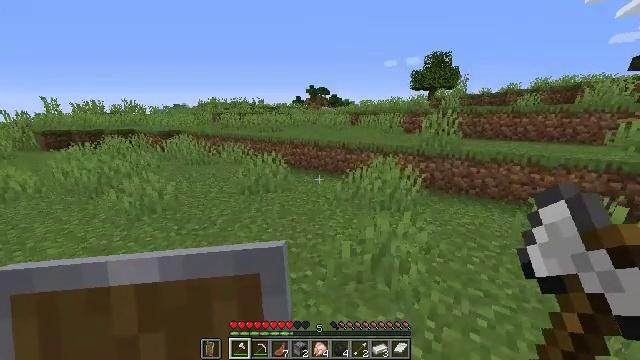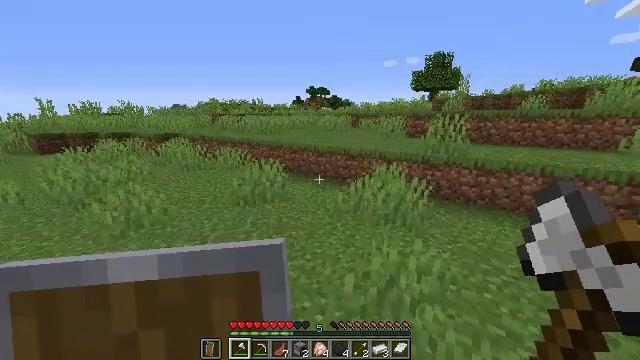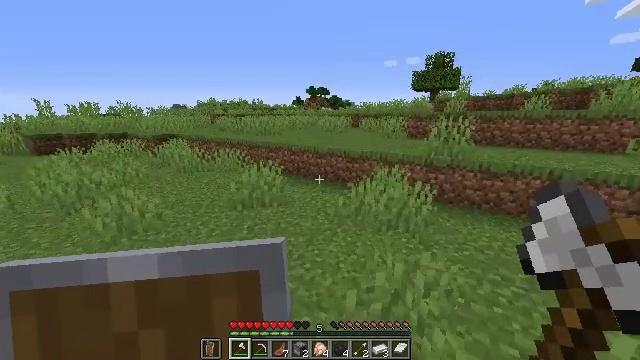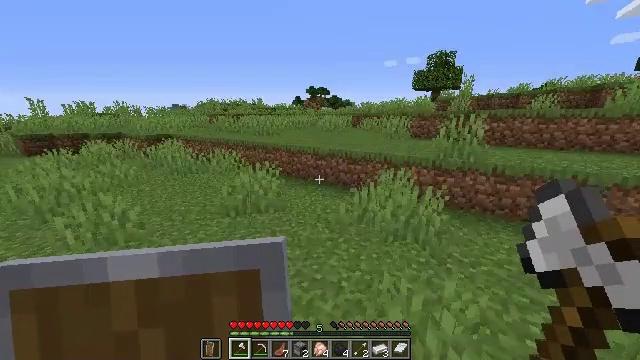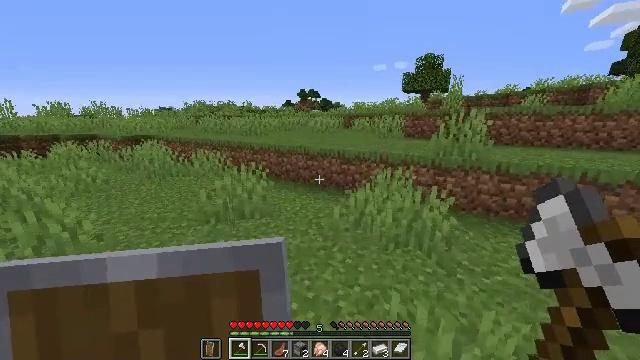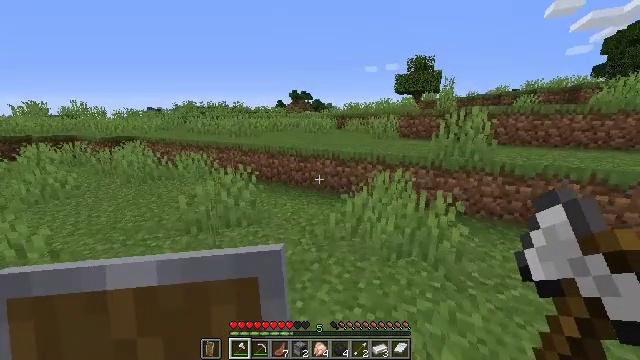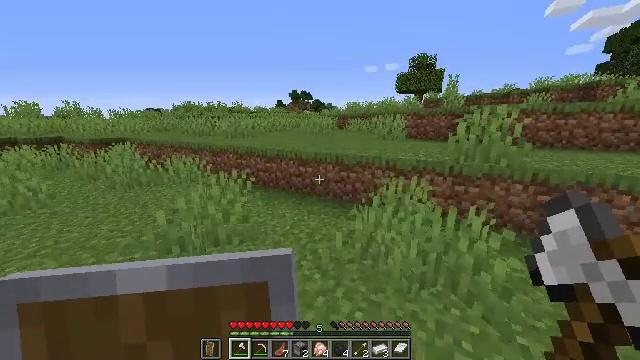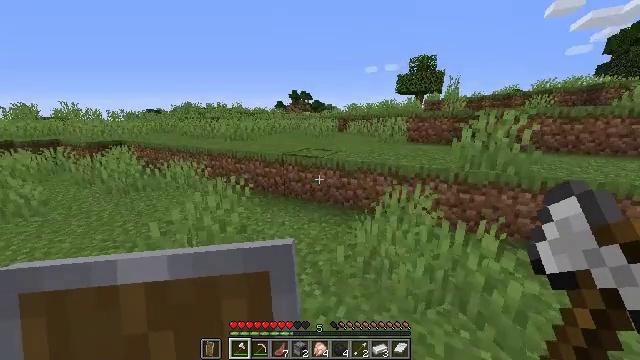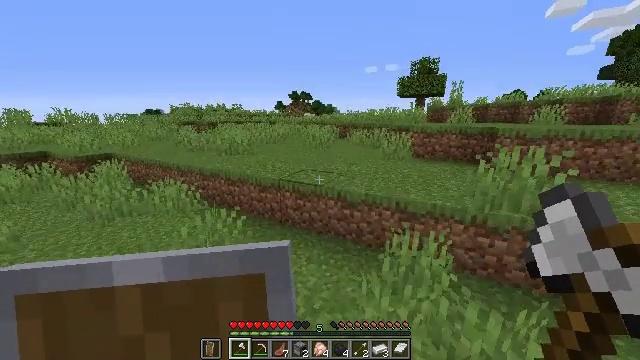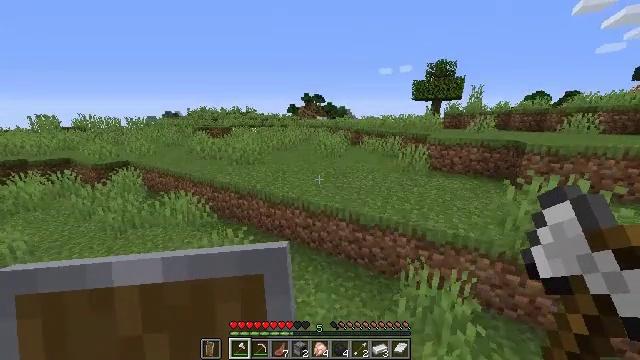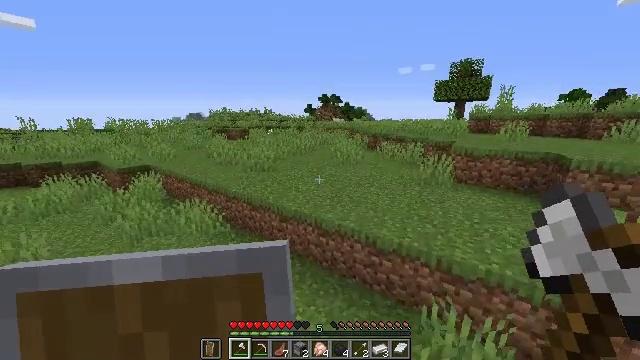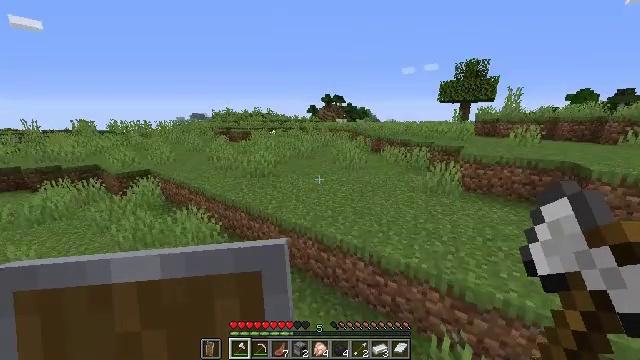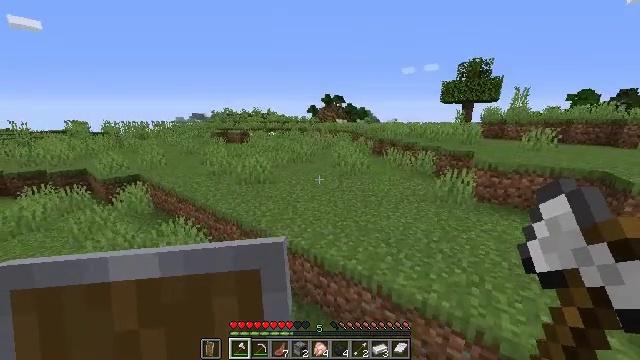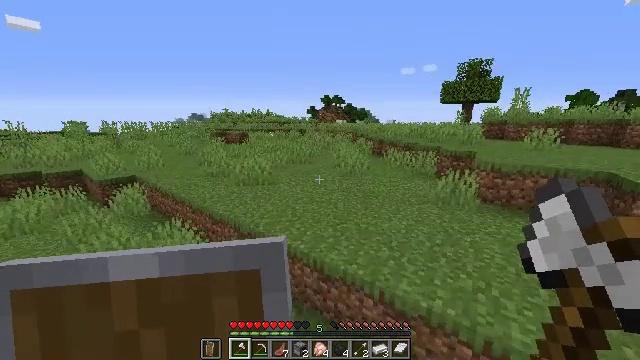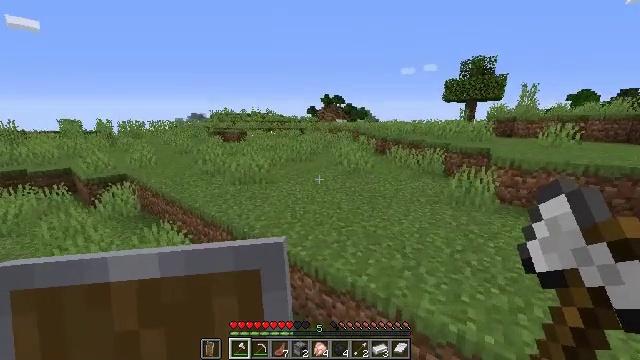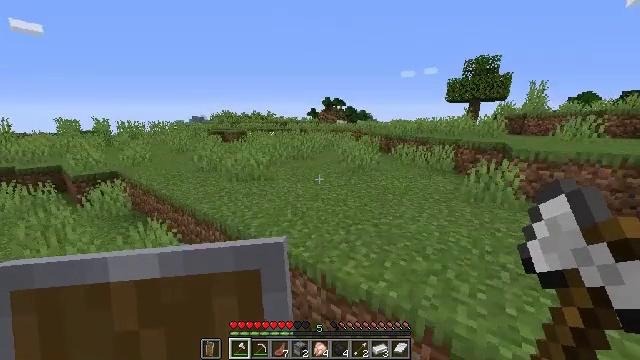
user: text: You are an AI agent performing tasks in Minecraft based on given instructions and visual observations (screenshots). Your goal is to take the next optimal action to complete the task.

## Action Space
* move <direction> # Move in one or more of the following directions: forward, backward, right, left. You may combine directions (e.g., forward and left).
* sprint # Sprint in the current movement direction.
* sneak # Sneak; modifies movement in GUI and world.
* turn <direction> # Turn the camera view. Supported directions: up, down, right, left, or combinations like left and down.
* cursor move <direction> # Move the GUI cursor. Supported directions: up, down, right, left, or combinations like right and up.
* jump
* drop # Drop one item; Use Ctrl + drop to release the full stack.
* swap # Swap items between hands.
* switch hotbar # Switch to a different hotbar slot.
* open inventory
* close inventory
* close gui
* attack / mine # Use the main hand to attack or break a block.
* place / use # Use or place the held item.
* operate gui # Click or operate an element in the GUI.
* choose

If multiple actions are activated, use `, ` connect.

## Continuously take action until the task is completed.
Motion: motion action
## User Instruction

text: Collect the grass from the surface.
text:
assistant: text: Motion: move forward, jump
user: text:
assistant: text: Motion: move forward, jump
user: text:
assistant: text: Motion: move forward, jump
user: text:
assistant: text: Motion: move forward, turn right, jump
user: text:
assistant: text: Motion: move forward, turn right, jump
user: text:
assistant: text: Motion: move forward, jump
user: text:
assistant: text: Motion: move forward, jump
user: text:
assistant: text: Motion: move forward, sprint, jump
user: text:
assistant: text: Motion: move forward, sprint, turn left, jump
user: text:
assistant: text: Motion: move forward, sprint, turn left, jump
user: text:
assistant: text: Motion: move forward and move left, sprint, jump
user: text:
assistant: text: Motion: move forward and move left, sprint, jump
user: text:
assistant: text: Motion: move forward and move left, sprint, jump
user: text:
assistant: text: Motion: move forward and move left, sprint, jump
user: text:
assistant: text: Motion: move forward and move left, sprint, jump
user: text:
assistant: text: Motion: move forward and move left, sprint, turn left and up, jump
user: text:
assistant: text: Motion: move forward and move left, sprint, jump
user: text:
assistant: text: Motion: move forward and move left, sprint, jump
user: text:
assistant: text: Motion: move forward and move left, sprint, jump
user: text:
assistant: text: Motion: move forward, sprint, turn right, jump
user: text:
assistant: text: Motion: move forward, sprint, turn right, jump
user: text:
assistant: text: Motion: move forward, sprint, turn right, jump
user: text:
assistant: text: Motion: move forward, sprint, jump
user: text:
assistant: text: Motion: move forward, sprint, jump
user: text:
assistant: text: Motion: move forward, sprint, jump
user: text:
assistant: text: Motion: move forward, sprint, turn right, jump
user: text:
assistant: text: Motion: move forward, sprint, jump
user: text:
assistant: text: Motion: move forward, sprint, jump
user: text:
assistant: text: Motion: move forward, sprint, jump
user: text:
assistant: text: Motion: move forward, sprint, jump